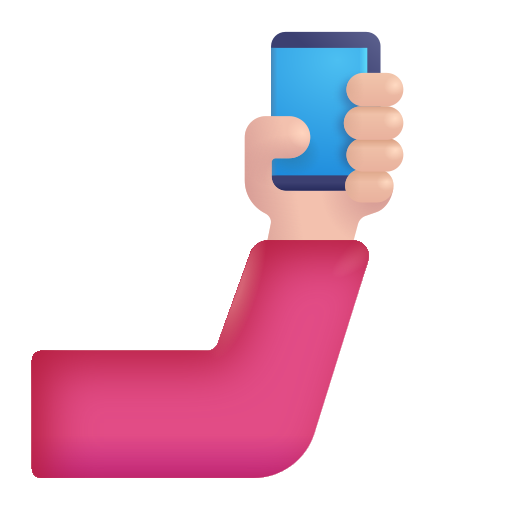
selfie color light